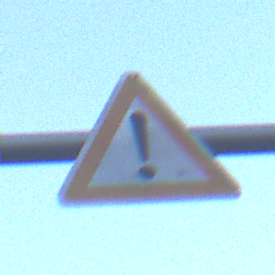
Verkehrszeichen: Gefahrenstelle
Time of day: SunriseSunset
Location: Outdoor (Urban)
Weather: Clear
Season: NotSpecified
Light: Natural